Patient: sex M, age 37
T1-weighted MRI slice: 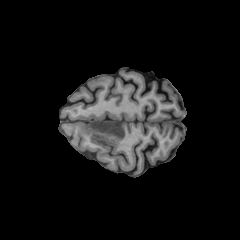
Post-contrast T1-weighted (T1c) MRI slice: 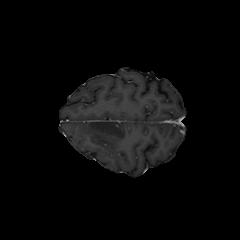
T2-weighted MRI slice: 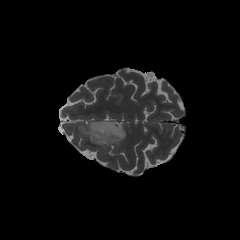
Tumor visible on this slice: yes
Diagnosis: Astrocytoma, IDH-mutant
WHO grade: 2